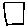
Label: square